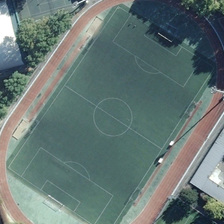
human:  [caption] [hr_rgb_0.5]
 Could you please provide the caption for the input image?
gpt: some green trees and several buildings are around a playground with a football field in it .

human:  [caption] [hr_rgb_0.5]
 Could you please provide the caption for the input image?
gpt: some green trees and several buildings are around a playground with a football field in it .

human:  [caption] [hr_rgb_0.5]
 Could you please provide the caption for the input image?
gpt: some green trees and several buildings are around a playground with a football field in it .

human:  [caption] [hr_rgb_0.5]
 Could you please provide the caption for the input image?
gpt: some green trees and several buildings are around a playground with a football field in it .

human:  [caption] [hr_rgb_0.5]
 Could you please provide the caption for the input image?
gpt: some green trees and several buildings are around a playground with a football field in it .